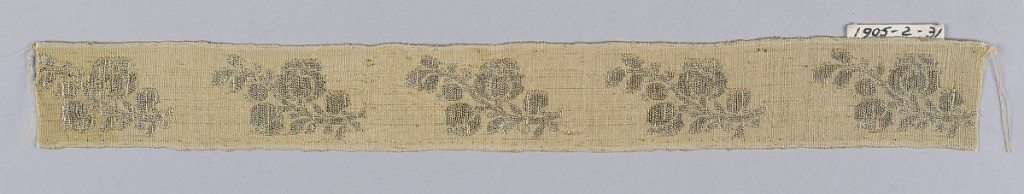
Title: Ribbon
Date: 17th century
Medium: silk and silver thread Technique: woven
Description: Design of detached flowering sprays in silver thread on a silk ground. In pink and silver.